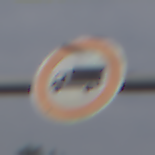
Verkehrszeichen: VerbotFuerKraftfahrzeugeUeberDreiKommaFuenfTonnen
Umgebung: Outdoor, Suburban
Tageszeit: Midday
Wetter: Overcast
Licht: Natural
Jahreszeit: NotSpecified
Kontrast: LowContrast